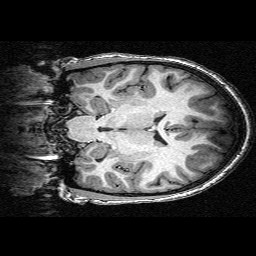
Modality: T1w
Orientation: coronal
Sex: female